Aerial crown-view tile of a tropical tree (Barro Colorado Island, Panama), acquired 20250616:
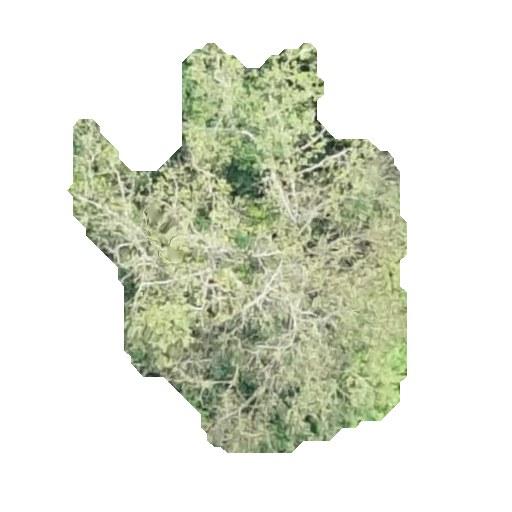
Species: Luehea seemannii
GBIF accepted scientific name: Luehea seemannii
Crown area: 136.228 m²